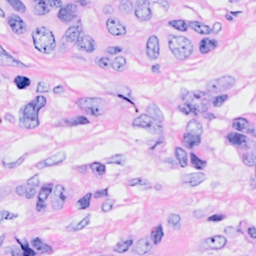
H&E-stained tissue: Breast